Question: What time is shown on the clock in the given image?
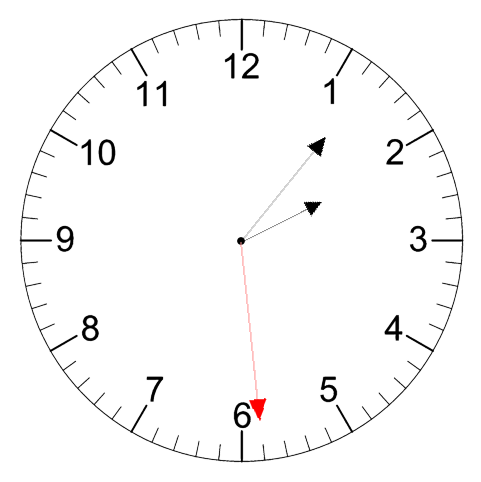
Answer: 02:06:29